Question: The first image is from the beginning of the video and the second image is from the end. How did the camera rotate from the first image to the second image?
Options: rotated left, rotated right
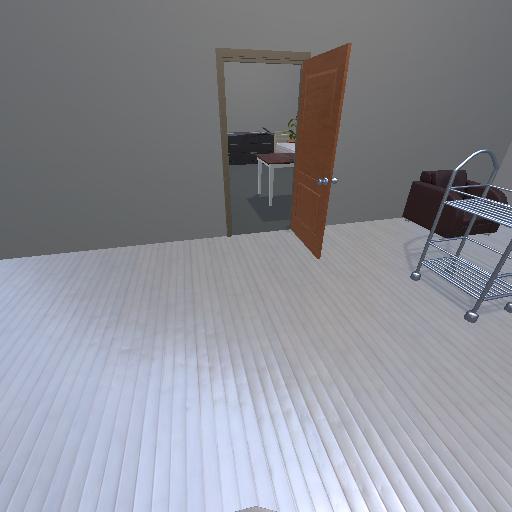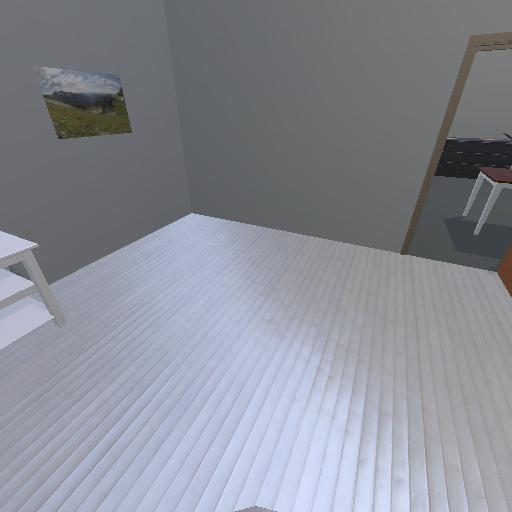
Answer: rotated left